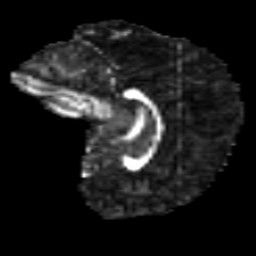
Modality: FA
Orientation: sagittal
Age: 14
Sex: male
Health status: ill
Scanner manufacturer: ge
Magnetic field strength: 3 T
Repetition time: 6.752 s
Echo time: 0.079 s